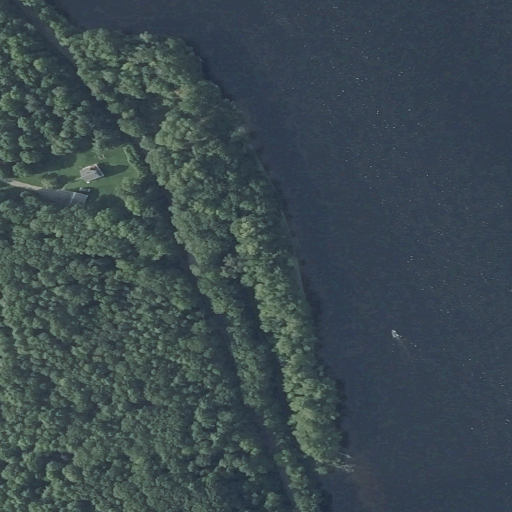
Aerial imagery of cape in Maine named Trotts Point containing open water, deciduous forest, mixed forest, evergreen forest, herbaceous wetlands, low intensity development, and open development